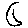
Label: moon